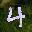
Label: 4